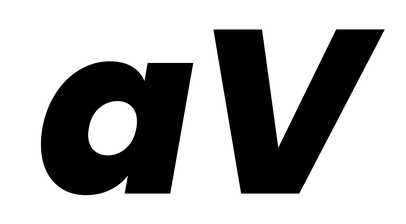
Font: Poppins-ExtraBoldItalic